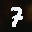
Label: 7